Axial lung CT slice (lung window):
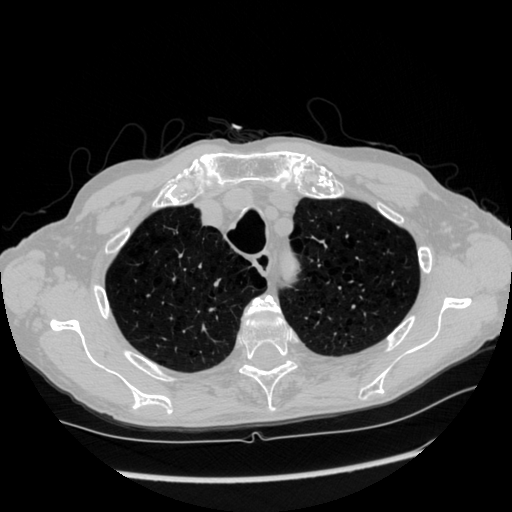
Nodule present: no